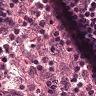
Metastatic tissue present: no